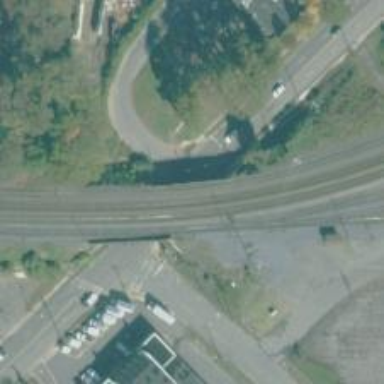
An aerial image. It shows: Railway spur bridge over rail line.